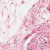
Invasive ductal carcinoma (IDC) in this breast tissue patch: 0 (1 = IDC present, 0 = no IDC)